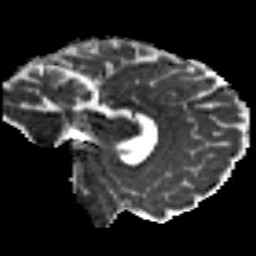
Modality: MD
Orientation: sagittal
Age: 30
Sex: male
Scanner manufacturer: siemens
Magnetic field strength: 3 T
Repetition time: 8.8 s
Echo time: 0.085 s